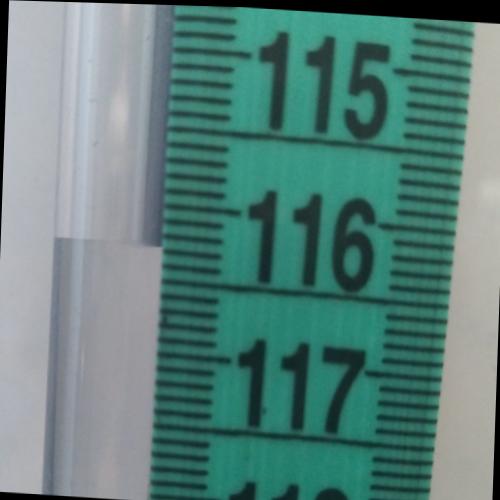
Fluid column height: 116.3 cm